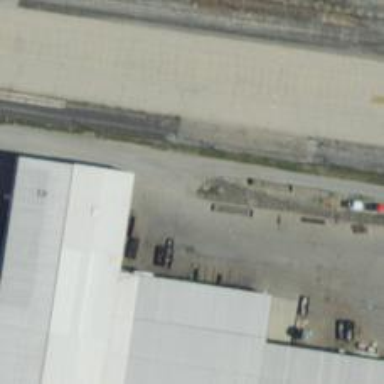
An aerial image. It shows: Railway yard.